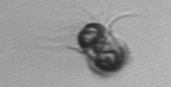
Label: Mesodinium